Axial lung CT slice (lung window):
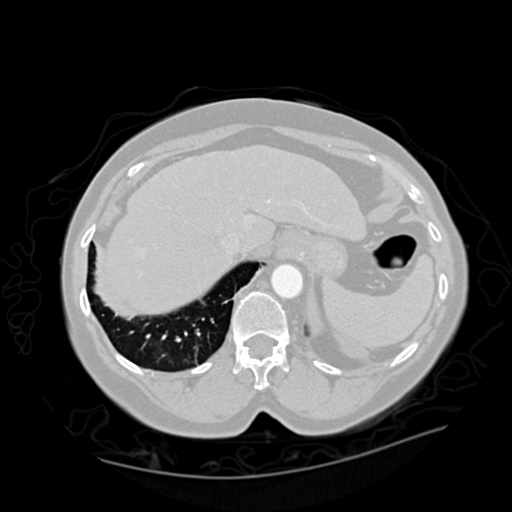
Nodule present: no